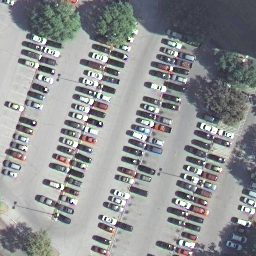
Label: parkinglot